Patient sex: M
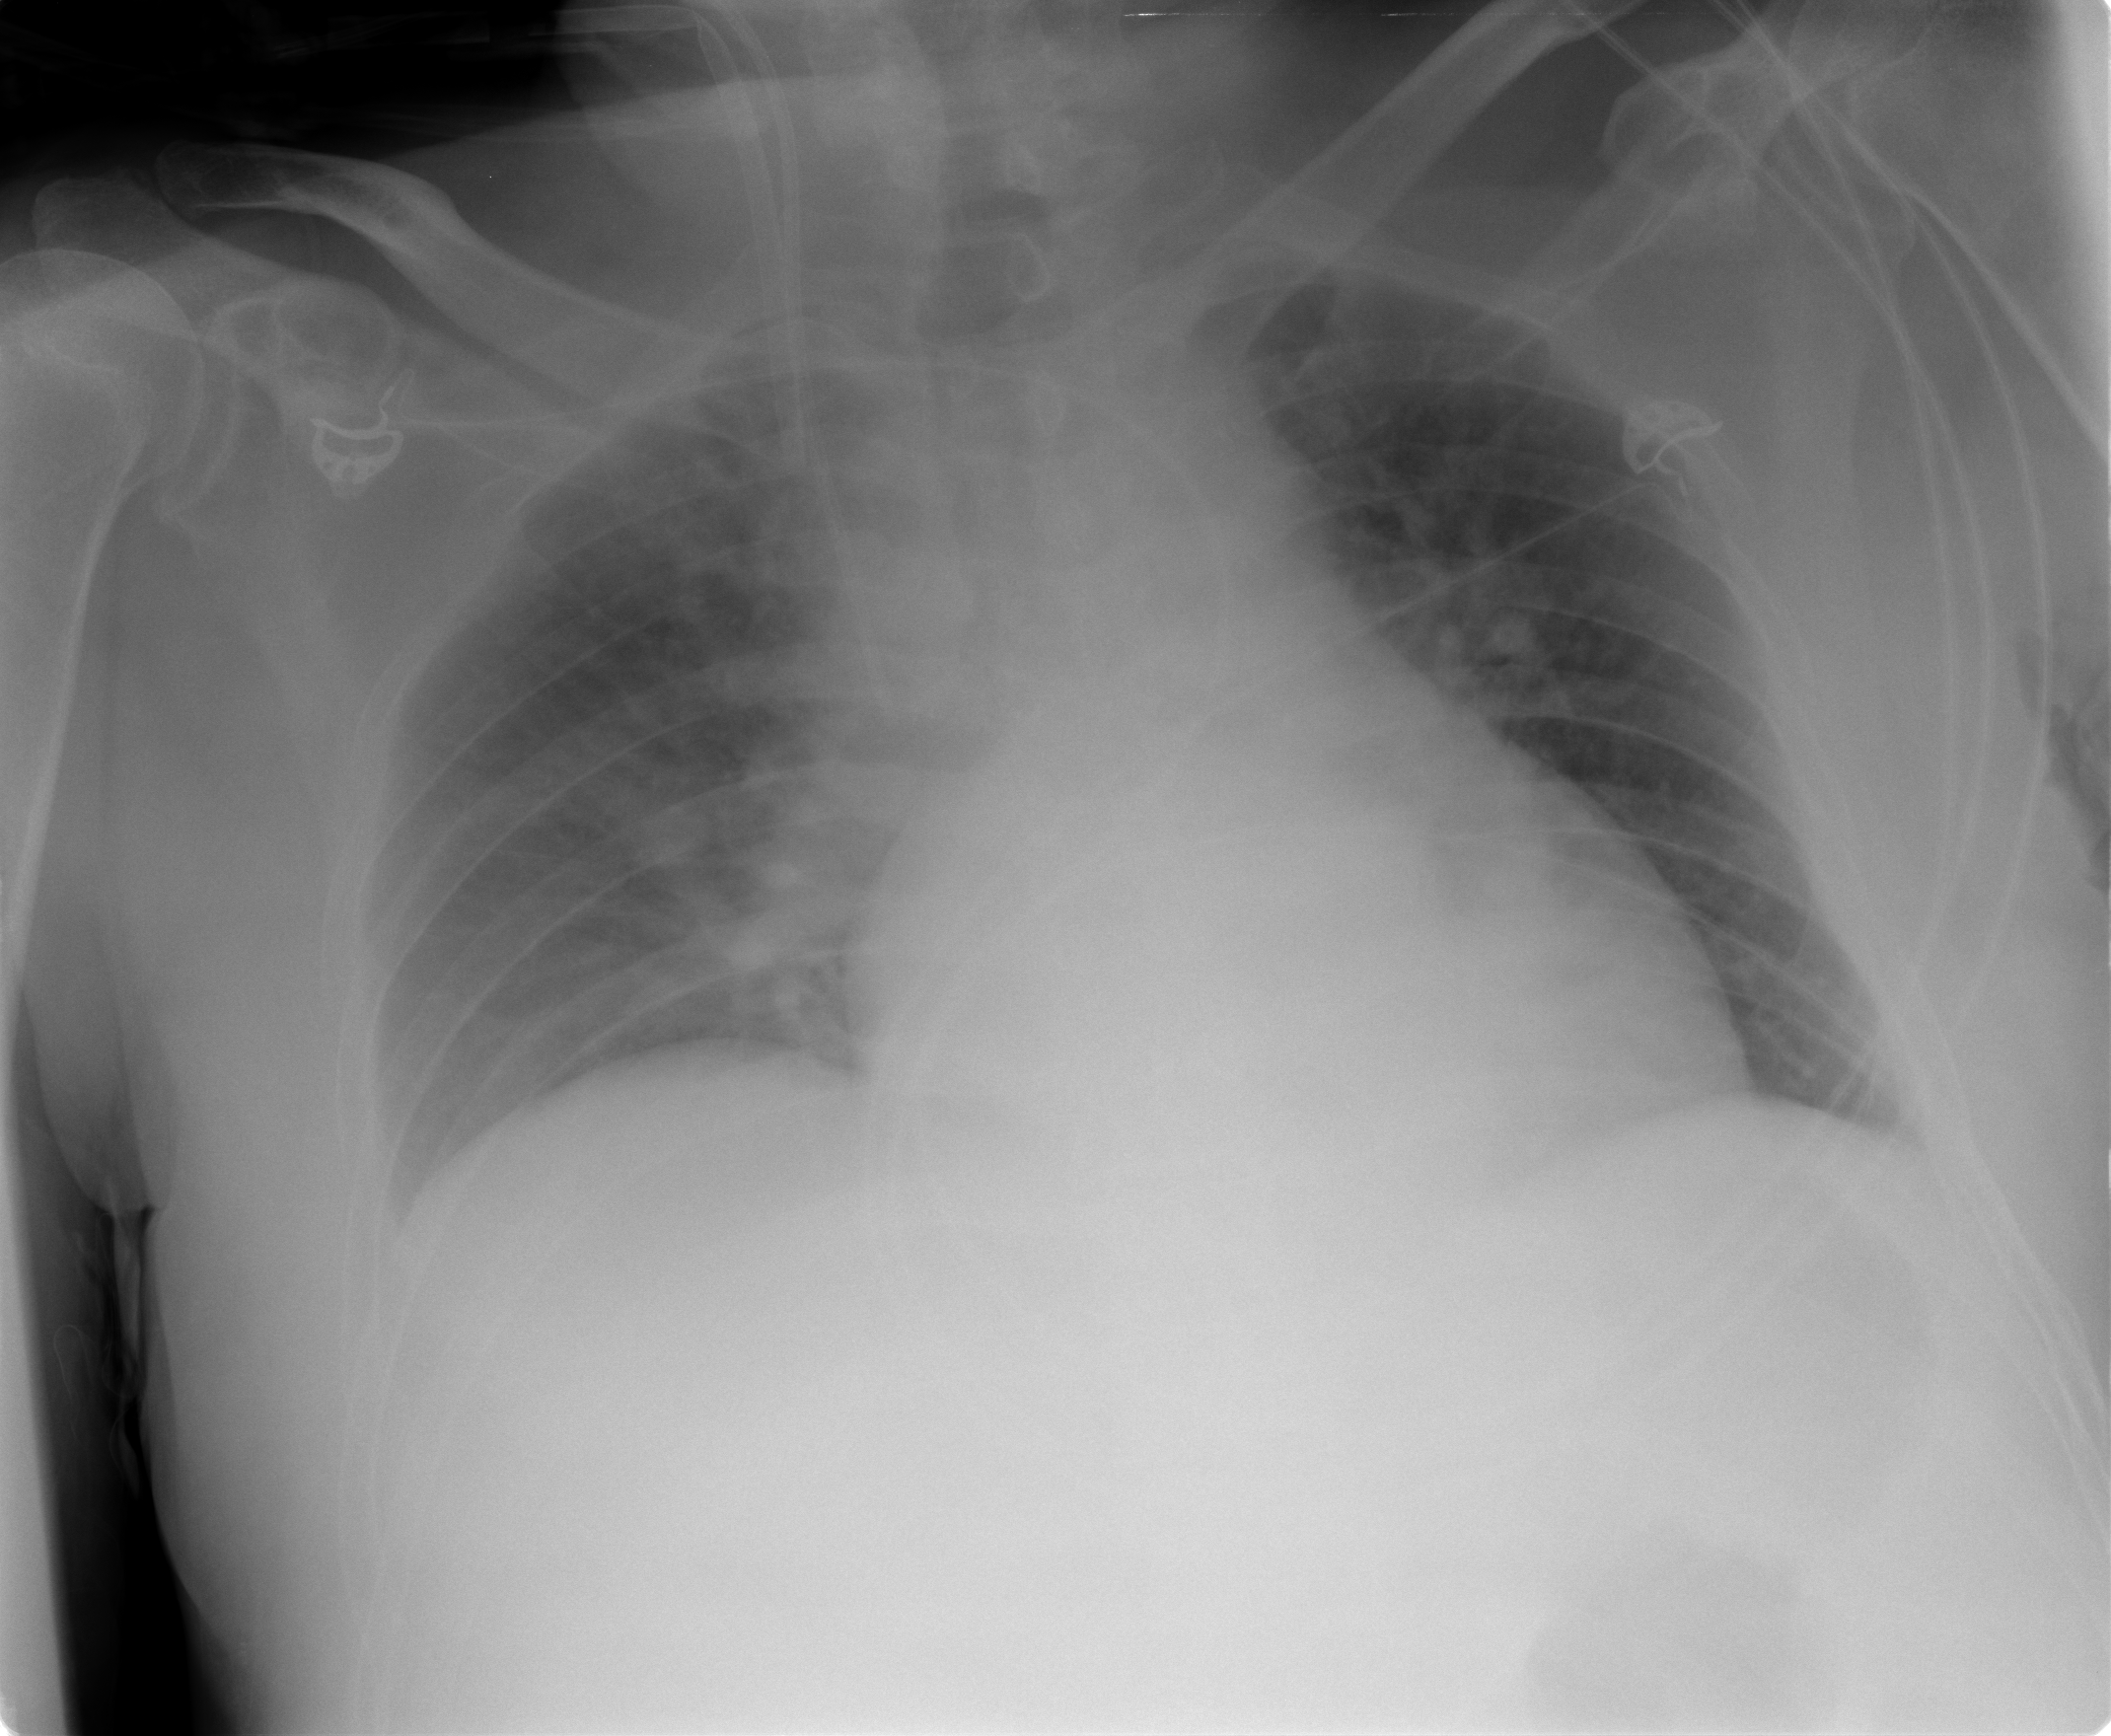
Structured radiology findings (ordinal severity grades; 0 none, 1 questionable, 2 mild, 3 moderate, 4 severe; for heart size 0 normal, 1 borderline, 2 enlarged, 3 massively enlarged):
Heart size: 2
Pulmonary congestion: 0
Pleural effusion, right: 0
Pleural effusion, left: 1
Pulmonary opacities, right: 0
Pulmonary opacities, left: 0
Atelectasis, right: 2
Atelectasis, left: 2